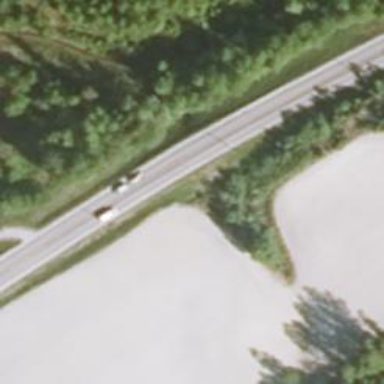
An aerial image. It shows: Asphalt trunk highway.